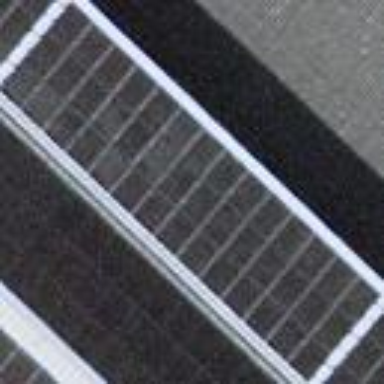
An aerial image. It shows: Solar power generator using photovoltaic method with solar photovoltaic panel types.